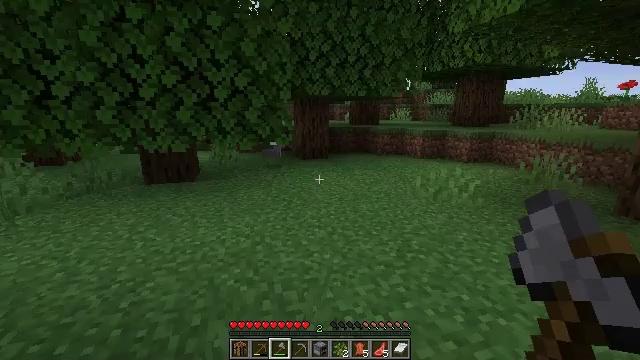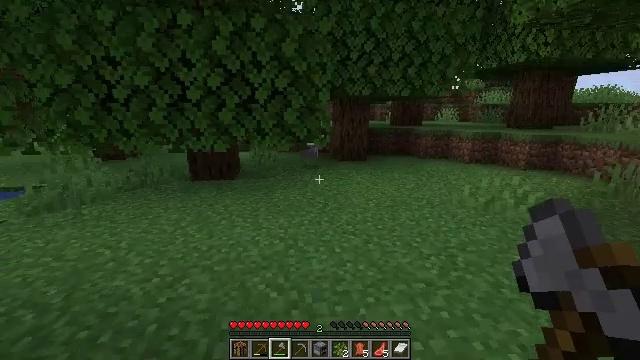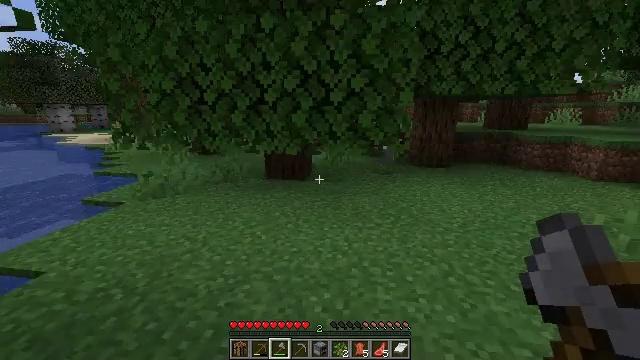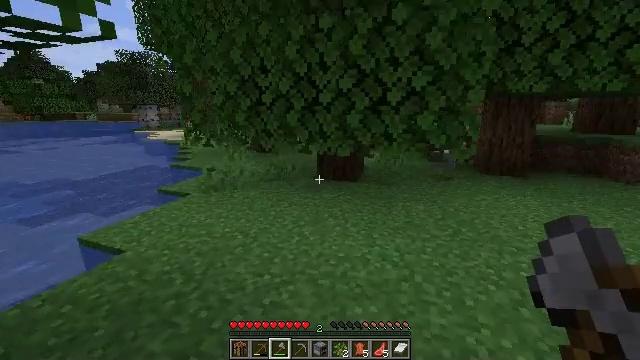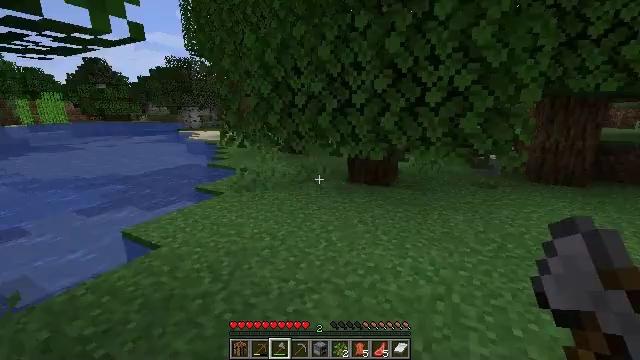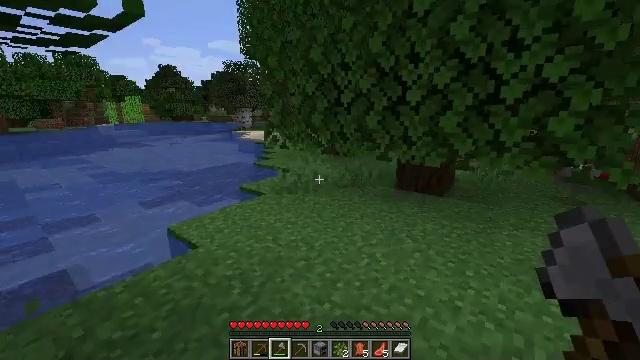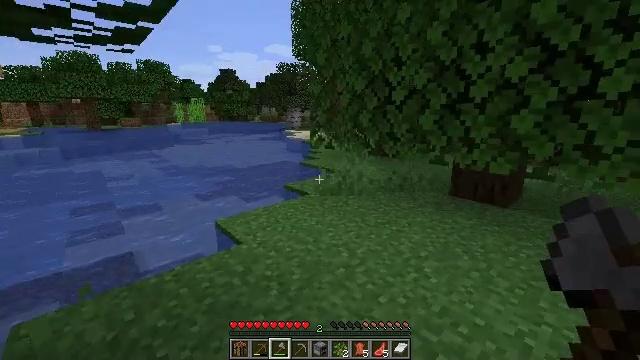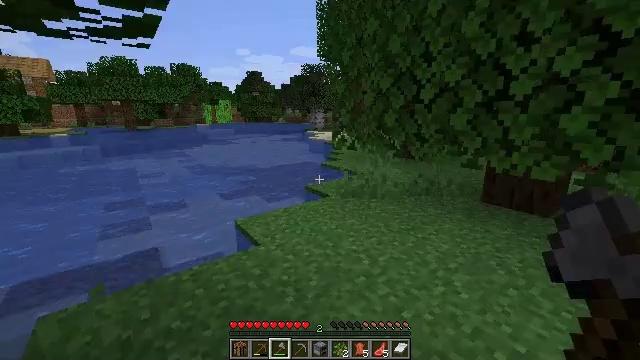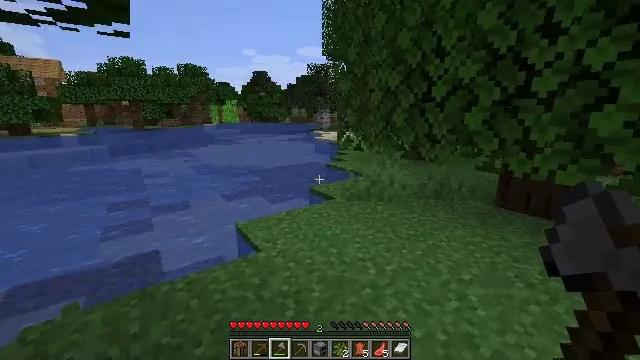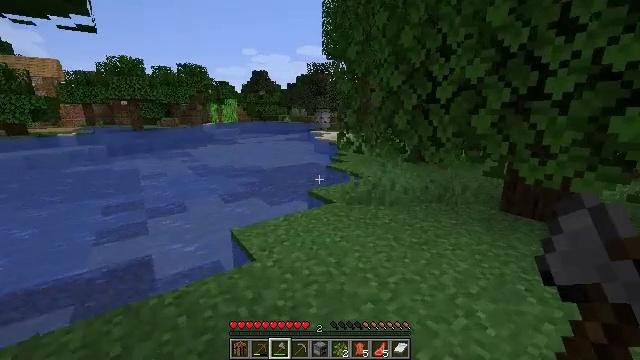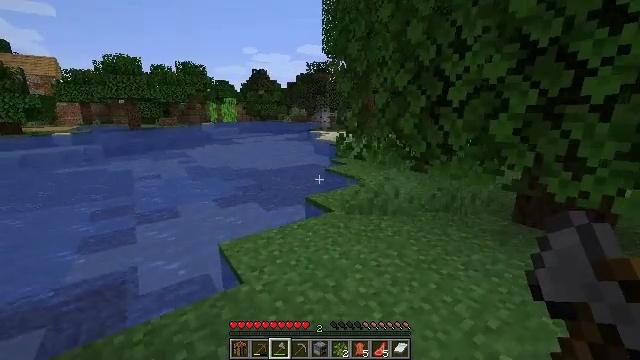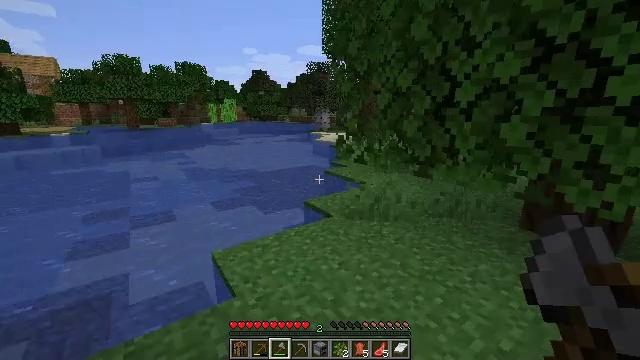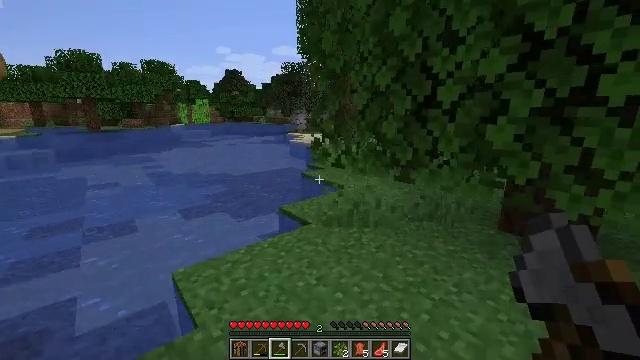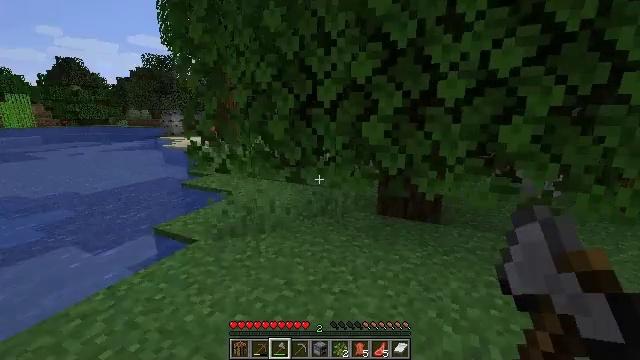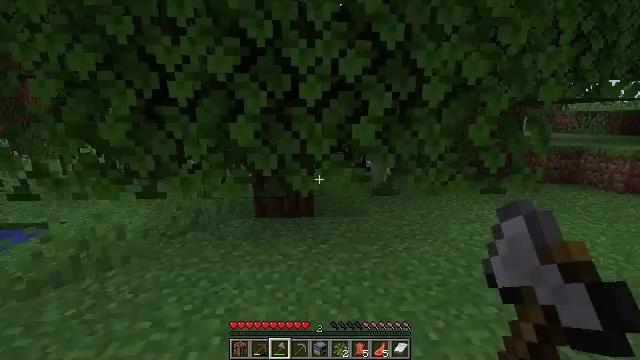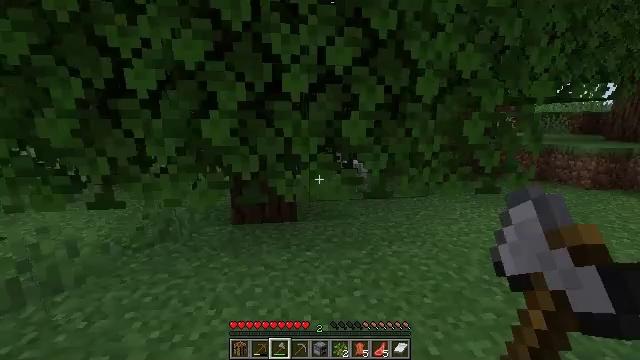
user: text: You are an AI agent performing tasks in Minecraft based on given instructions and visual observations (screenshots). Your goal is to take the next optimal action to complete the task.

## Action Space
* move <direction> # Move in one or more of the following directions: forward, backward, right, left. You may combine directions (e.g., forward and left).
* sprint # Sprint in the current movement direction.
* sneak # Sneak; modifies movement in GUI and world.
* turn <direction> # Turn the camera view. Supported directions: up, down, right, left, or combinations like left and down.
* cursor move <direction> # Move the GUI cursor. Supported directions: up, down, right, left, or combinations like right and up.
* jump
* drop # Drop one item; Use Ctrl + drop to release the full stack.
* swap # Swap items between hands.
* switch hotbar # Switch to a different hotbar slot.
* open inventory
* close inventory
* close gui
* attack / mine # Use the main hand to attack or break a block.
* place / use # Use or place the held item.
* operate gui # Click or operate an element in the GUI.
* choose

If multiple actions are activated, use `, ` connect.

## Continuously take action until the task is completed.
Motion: motion action
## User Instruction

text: Harvest sugar cane from the plant.
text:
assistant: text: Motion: move forward, turn left
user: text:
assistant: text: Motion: move forward, turn left
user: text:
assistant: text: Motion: move forward, turn left
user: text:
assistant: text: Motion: move forward, turn left
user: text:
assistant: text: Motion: move forward, turn left
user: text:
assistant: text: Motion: move forward, turn left
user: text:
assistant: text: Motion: move forward, turn left
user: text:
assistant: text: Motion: move forward, turn left
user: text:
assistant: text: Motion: move forward
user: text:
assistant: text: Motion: move forward
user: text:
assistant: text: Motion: move forward
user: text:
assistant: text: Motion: move forward, turn right
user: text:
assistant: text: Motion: move forward, turn right
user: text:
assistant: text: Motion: move forward, turn right
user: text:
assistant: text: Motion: move forward, turn right
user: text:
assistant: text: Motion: move forward, turn left
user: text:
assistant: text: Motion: move forward, turn left
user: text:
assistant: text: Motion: move forward, turn left
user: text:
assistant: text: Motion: move forward, turn left
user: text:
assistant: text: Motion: move forward, turn left
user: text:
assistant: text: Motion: move forward, turn left
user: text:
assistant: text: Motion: move forward, turn left
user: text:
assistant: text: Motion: move forward, turn left
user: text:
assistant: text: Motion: move forward, turn left
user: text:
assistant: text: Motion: move forward
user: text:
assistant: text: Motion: move forward
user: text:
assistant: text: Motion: move forward, sprint
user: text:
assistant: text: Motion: move forward, sprint
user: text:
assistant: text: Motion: move forward, sprint
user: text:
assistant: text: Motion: move forward, sprint